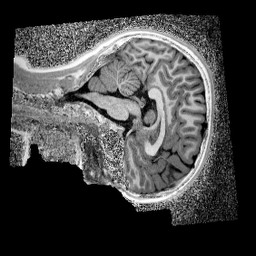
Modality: UNIT1_denoised
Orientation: sagittal
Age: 12
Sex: female
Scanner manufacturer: siemens
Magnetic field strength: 3 T
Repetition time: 4 s
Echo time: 0.00299 s